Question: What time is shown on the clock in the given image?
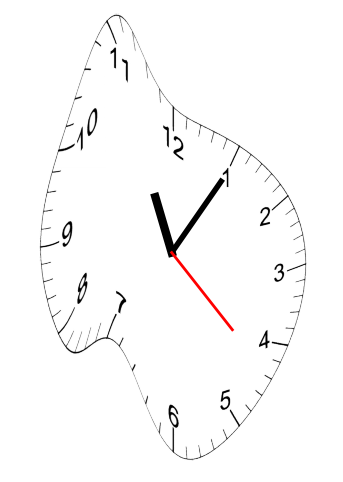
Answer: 11:05:22